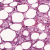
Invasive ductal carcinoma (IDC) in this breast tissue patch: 0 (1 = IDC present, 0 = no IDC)